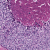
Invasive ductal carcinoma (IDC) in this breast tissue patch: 0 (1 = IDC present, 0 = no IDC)